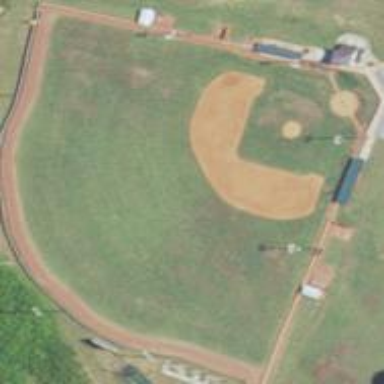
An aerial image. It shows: Baseball pitch for leisure land activities.